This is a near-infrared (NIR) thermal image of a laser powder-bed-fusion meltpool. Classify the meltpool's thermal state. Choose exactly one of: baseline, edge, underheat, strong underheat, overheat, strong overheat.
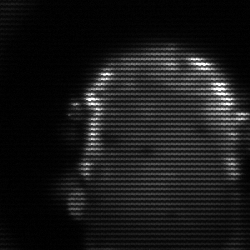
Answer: baseline